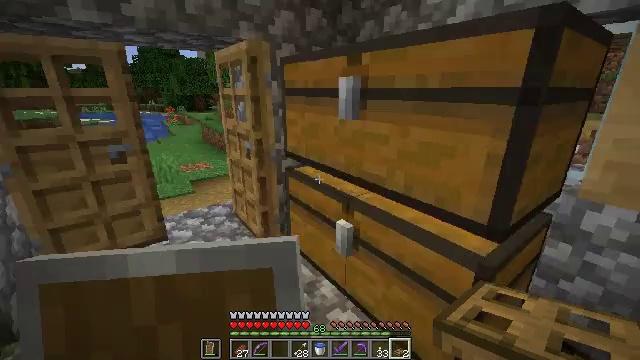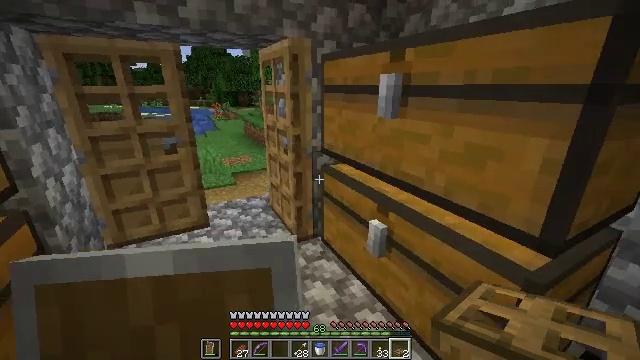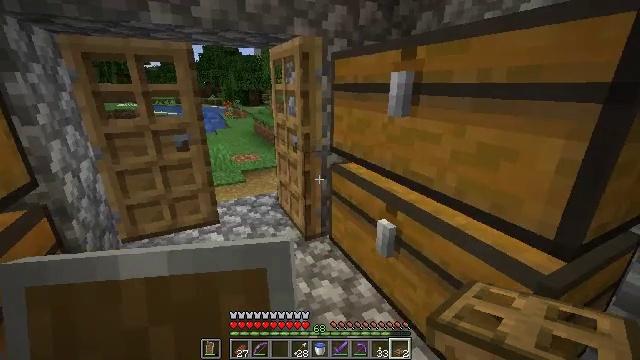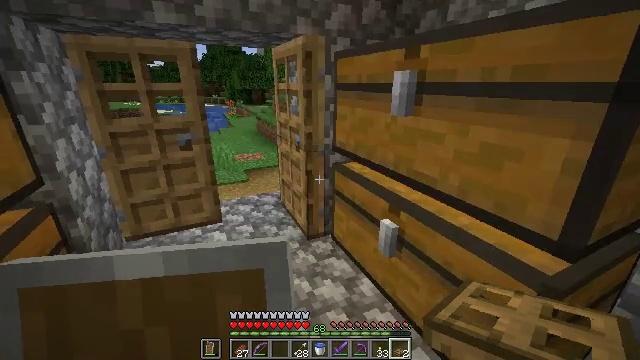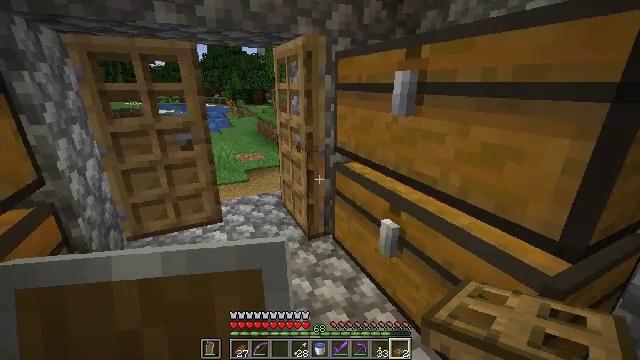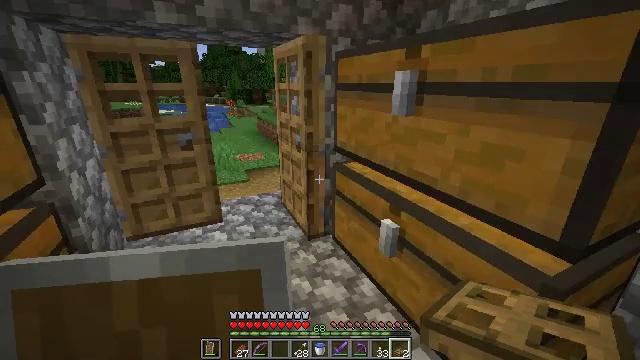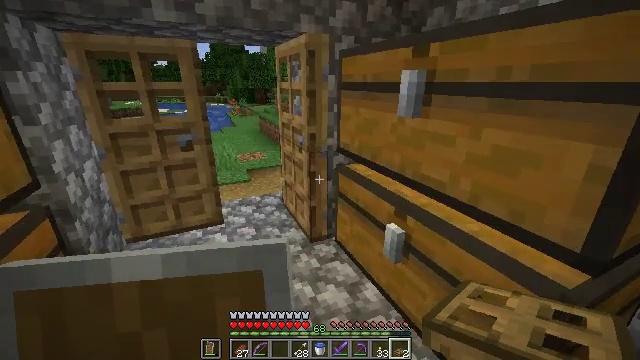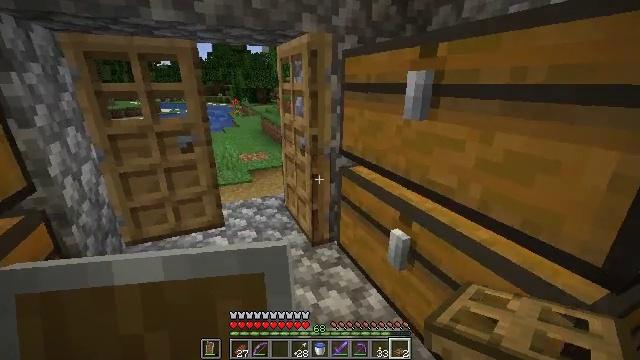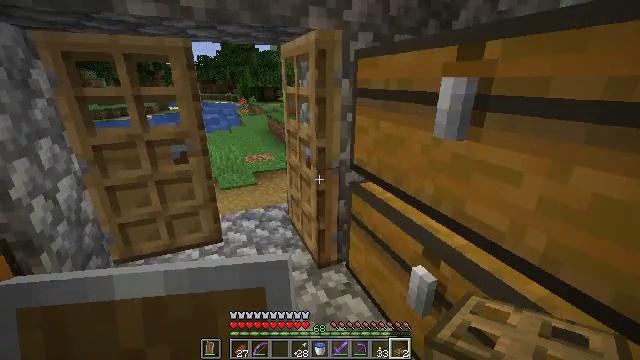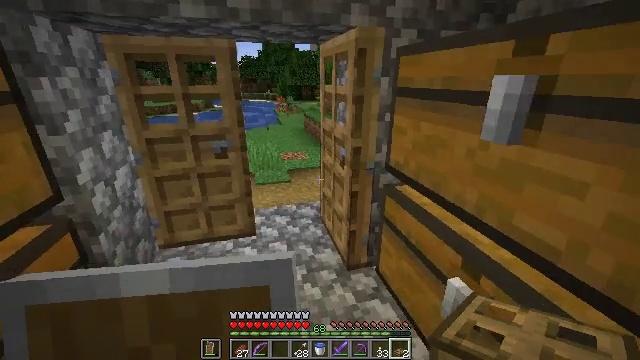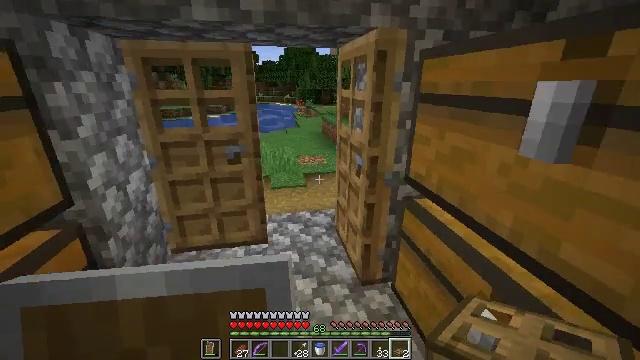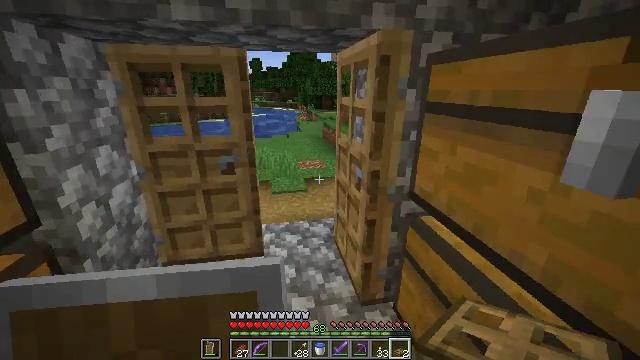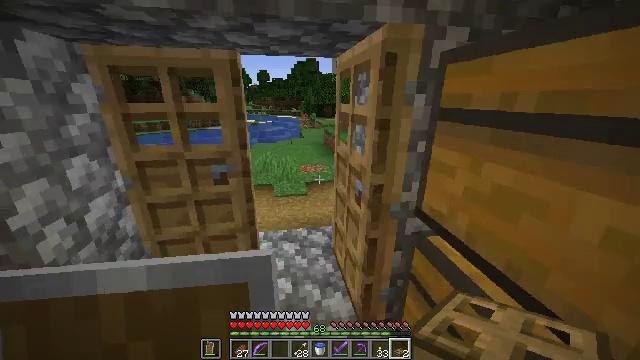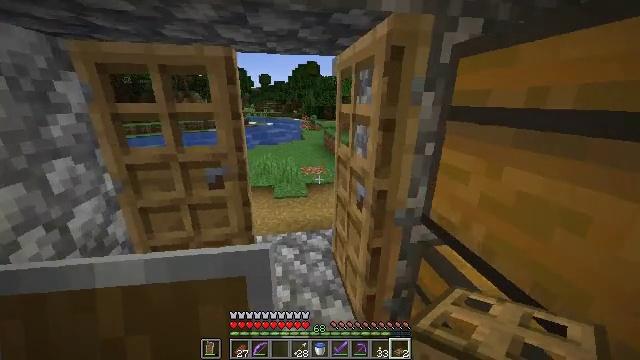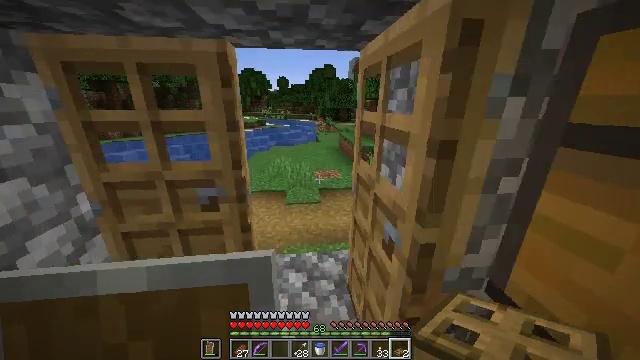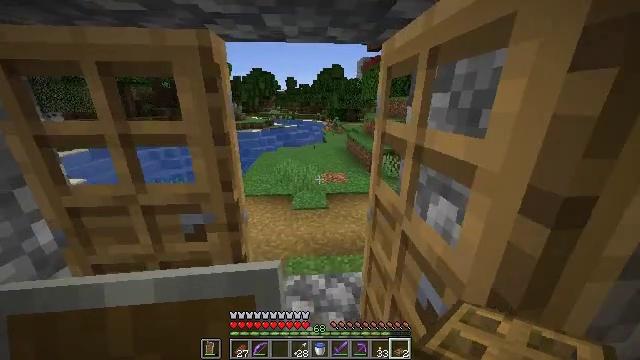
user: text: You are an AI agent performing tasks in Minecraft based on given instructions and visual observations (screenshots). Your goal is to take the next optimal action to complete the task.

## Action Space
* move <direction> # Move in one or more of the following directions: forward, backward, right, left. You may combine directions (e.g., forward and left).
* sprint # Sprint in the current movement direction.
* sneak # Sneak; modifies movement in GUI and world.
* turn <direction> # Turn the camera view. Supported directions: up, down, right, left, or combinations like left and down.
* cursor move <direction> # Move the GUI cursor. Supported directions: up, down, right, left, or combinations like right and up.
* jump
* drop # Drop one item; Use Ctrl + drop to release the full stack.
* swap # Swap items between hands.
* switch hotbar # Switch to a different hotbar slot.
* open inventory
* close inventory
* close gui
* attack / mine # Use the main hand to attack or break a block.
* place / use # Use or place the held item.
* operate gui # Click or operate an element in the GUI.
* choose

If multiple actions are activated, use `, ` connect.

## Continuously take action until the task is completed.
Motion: motion action
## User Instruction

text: Hunt animals.
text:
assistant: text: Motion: turn left
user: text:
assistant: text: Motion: turn left
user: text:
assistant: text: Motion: no_op
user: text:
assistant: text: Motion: no_op
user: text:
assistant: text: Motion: no_op
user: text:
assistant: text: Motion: move forward
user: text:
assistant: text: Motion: move forward
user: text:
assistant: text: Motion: move forward, turn left
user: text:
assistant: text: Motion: turn left
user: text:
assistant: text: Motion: move forward, turn left
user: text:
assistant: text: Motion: move forward
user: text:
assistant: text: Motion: move forward
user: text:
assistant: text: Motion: move forward
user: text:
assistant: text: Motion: move forward, turn left
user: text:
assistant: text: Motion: move forward, turn left
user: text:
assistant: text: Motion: move forward
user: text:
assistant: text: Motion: move forward
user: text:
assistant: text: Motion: move forward
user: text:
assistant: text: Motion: move forward
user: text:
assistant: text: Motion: move forward
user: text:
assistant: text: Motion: move forward
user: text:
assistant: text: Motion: move forward
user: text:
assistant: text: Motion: move forward
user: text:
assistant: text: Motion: move forward, turn right
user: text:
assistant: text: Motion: move forward, turn right
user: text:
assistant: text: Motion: move forward, turn right
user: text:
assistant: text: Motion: move forward, turn right
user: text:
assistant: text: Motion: move forward, turn right
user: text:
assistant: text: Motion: move forward, turn right
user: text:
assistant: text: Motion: move forward, turn right